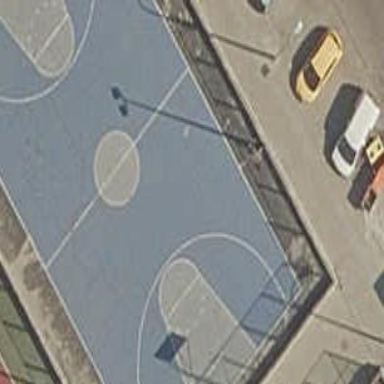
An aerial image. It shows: Basketball court on leisure land pitch.